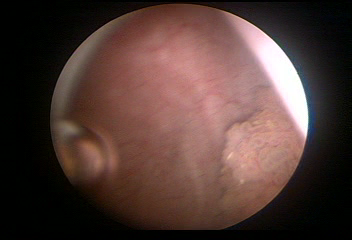
Modality: WLC
Class: Malignant
Subclass: HighGradePapillary
Lesion: L1
Stage: Ta
Morphology: Papillary
Bladder cancer association: Yes
Annotated structures: Tumor